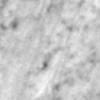
Label: change